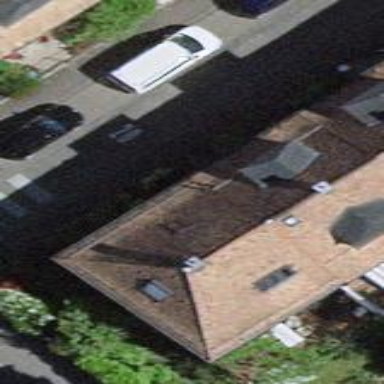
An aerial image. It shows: Terrace building.